Question: What is the value of the measurement in the image?
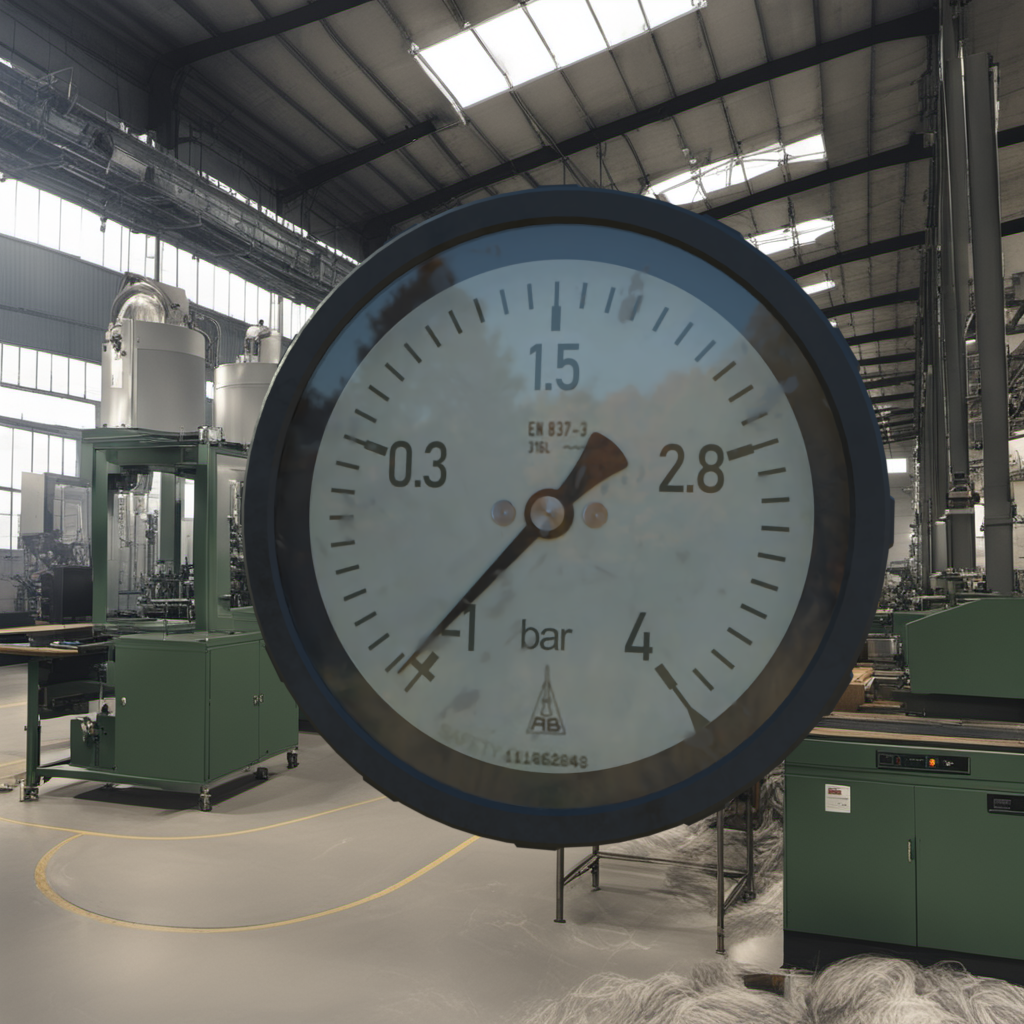
Answer: The result is -0.99
Question: What is the reading range of the measurement in the image?
Answer: The range is from -1 to 4
Question: What is the minimum and maximum value of the measurement shown in the image?
Answer: The minimum value is -1 and the maximum value is 4